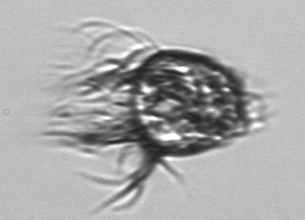
Label: Pelagostrobilidium